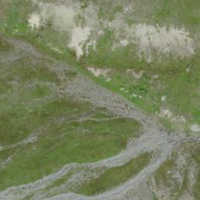
EUNIS habitat code: 26
Species observed at this site:
Doronicum grandiflorum
Sibbaldia procumbens
Saxifraga oppositifolia
Juncus jacquinii